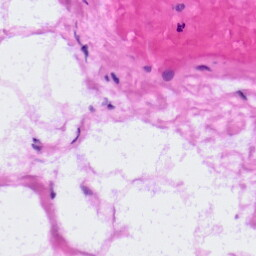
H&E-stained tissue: LymphNode